Question: <URL>
Since yesterday I have been trying to implement the following the official tutorials. May be my noobness or the inadequate information I faced lot of problem which I have resolved one by one and I have arrived to the final step (hopefully)
I guess there is something to do with which I am not sure
I have created a basic page based on the tutorial given <URL> function which is almost copy paste code given in the tutorial.
Now, I get this error message

The callback.php is also implemented and seems like FB has pinged the callback.php. But the problem seems to be that the signed_request is not as expected.
I got this error message from the apache log
> [Fri Mar 09 11:17:20 2012] [error] [client 66.220.146.244] Unknown
algorithm. Expected HMAC-SHA256 :
Note: (but got data dump are the extra debug variables which I have added to find what is coming the $data['algorithm'] and $data entirely
I have implemented code to for further debugging and from debugging I have debugged and traced
Here is the complete code of callback.php
'''
<?php
//based on https://developers.facebook.com/docs/credits/callback/
include_once 'Config.php';
mysql_connect('myhost','usr','zzz');
mysql_select_db("mydb");
//dump the request into the db
$request = join(':', $_REQUEST);
$request = mysql_real_escape_string($request);
$query = "insert into fbcredits_callback(data)values('$request')";
$result = mysql_query($query);
$fb_signed_req = $_REQUEST['signed_request'];
echo parse_signed_request($signed_request, Config::$appSecret);
function parse_signed_request($signed_request, $secret) {
list($encoded_sig, $payload) = explode('.', $signed_request, 2);
// decode the data
$sig = base64_url_decode($encoded_sig);
$data = json_decode(base64_url_decode($payload), true);
if (strtoupper($data['algorithm']) !== 'HMAC-SHA256') {
error_log('Unknown algorithm. Expected HMAC-SHA256 but got '.$data['algorithm'].'data dump:'.join(':',$data));
return null;
}
// check sig
$expected_sig = hash_hmac('sha256', $payload, $secret, $raw = true);
if ($sig !== $expected_sig) {
error_log('Bad Signed JSON signature!');
return null;
}
return $data;
}
function base64_url_decode($input) {
return base64_decode(strtr($input, '-_', '+/'));
}
?>
'''
The above error message is generated at this line
'''
if (strtoupper($data['algorithm']) !== 'HMAC-SHA256') {
error_log('Unknown algorithm. Expected HMAC-SHA256 but got '.$data['algorithm'].'data dump:'.join(':',$data));
return null;
}
'''
Update: I debugged the output step by step, at below step $data returns null
'''
$data = json_decode(base64_url_decode($payload), true);
'''
Which means the decoding is not happening properly. Can some one tell me what is going wrong here?
Complete code of buy.php
'''
<?php
include_once 'Config.php';
include_once 'fb-sdk/facebook.php';
?>
<html>
<head>
<title>My Facebook Credits Page</title>
</head>
<body>
<div id="fb-root"></div>
<script src="http://connect.facebook.net/en_US/all.js"></script>
<script>
FB.init({
appId : '<?php echo Config::$appId?>',
status : true, // check login status
cookie : true, // enable cookies to allow the server to access the session
xfbml : false, // parse XFBML
channelUrl : 'http://199.192.xxx.yyy/buy.php', // channel.html file
oauth : true // enable OAuth 2.0
});
var callback = function(data) {
if (data['order_id']) {
alert('called back');
return true;
} else {
//handle errors here
alert('some error');
return false;
}
};
function placeOrder(){
alert('in placeOrder()');
var order_info = {
item_code: "someItemCode",
user_id: "<PHONE>"
};
alert('creating obj');
var obj = {
method: 'pay',
order_info: order_info,
action: 'buy_item',
dev_purchase_params: {'oscif': true},
app_id: '<?php echo Config::$appId?>'
};
alert('calling ui');
FB.ui(obj, callback);
}
</script>
<input type="button" value="post" onclick="postFeed()" />
<input type="button" value="Buy" onclick="placeOrder()" />
</body>
</html>
'''
Additional info:
- -
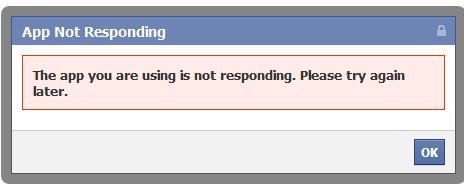
Answer: Well I have resolved it. I read the <URL> carefully once again and found what mistake I was doing.
I was just parsing the and sending back the parsed data but I am suppose to send back the
That is not the end, there is more to do which is documented well there with complete example.